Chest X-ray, PA view. Patient: 37 years old, sex M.
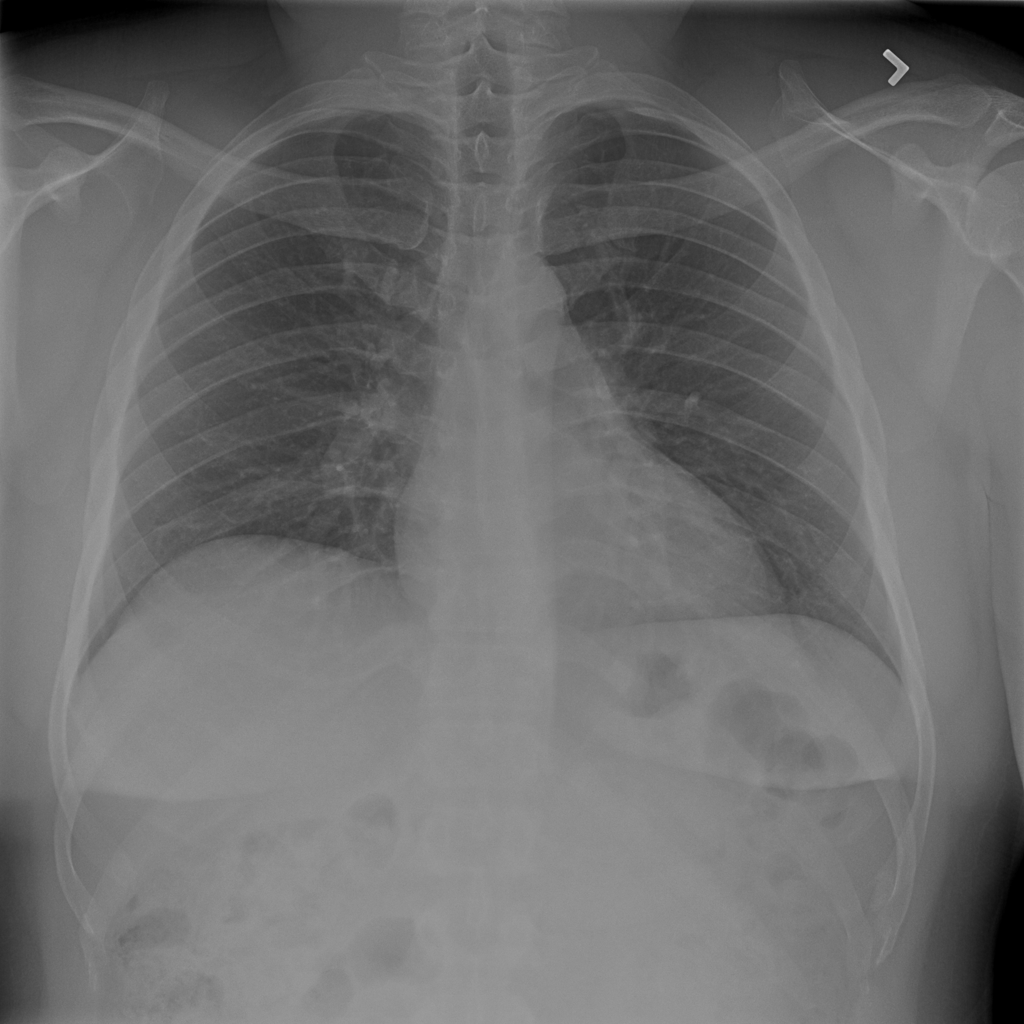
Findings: Infiltration